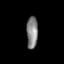
Tissue: lung
Cell type: Others
Senescence score: 0.2184
Nuclear area (px): 354
Mean DAPI intensity: 131.732